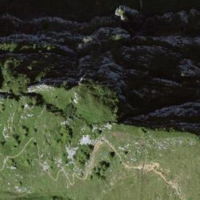
EUNIS habitat code: 26
Species observed at this site:
Traunsteinera globosa